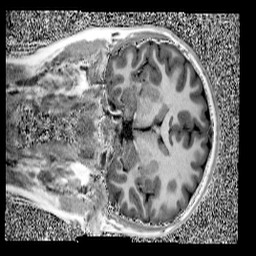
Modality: UNIT1
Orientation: coronal
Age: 11
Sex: female
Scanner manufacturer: siemens
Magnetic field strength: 3 T
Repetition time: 4 s
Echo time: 0.00303 s